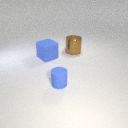
large blue rubber cube to the left of small blue rubber cylinder